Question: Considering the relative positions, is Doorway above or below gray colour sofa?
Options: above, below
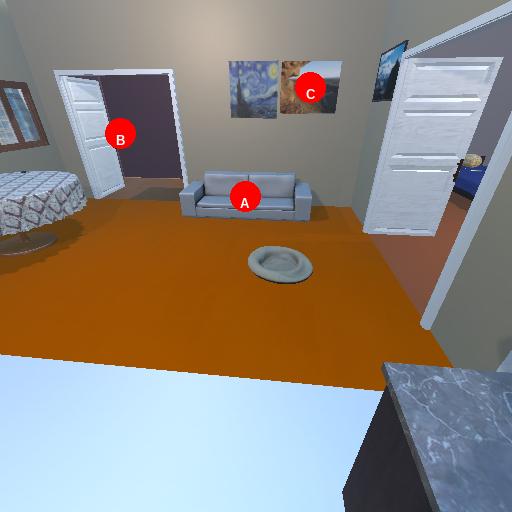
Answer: above